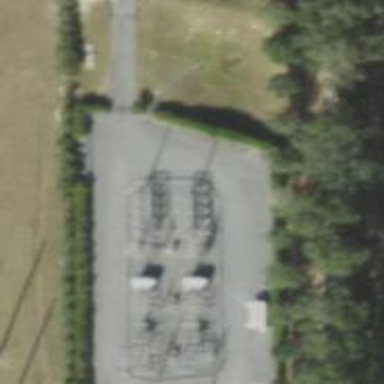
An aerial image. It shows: Distribution power substation secured by fence.